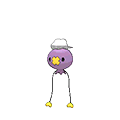
Pok\u00e9mon: drifloon